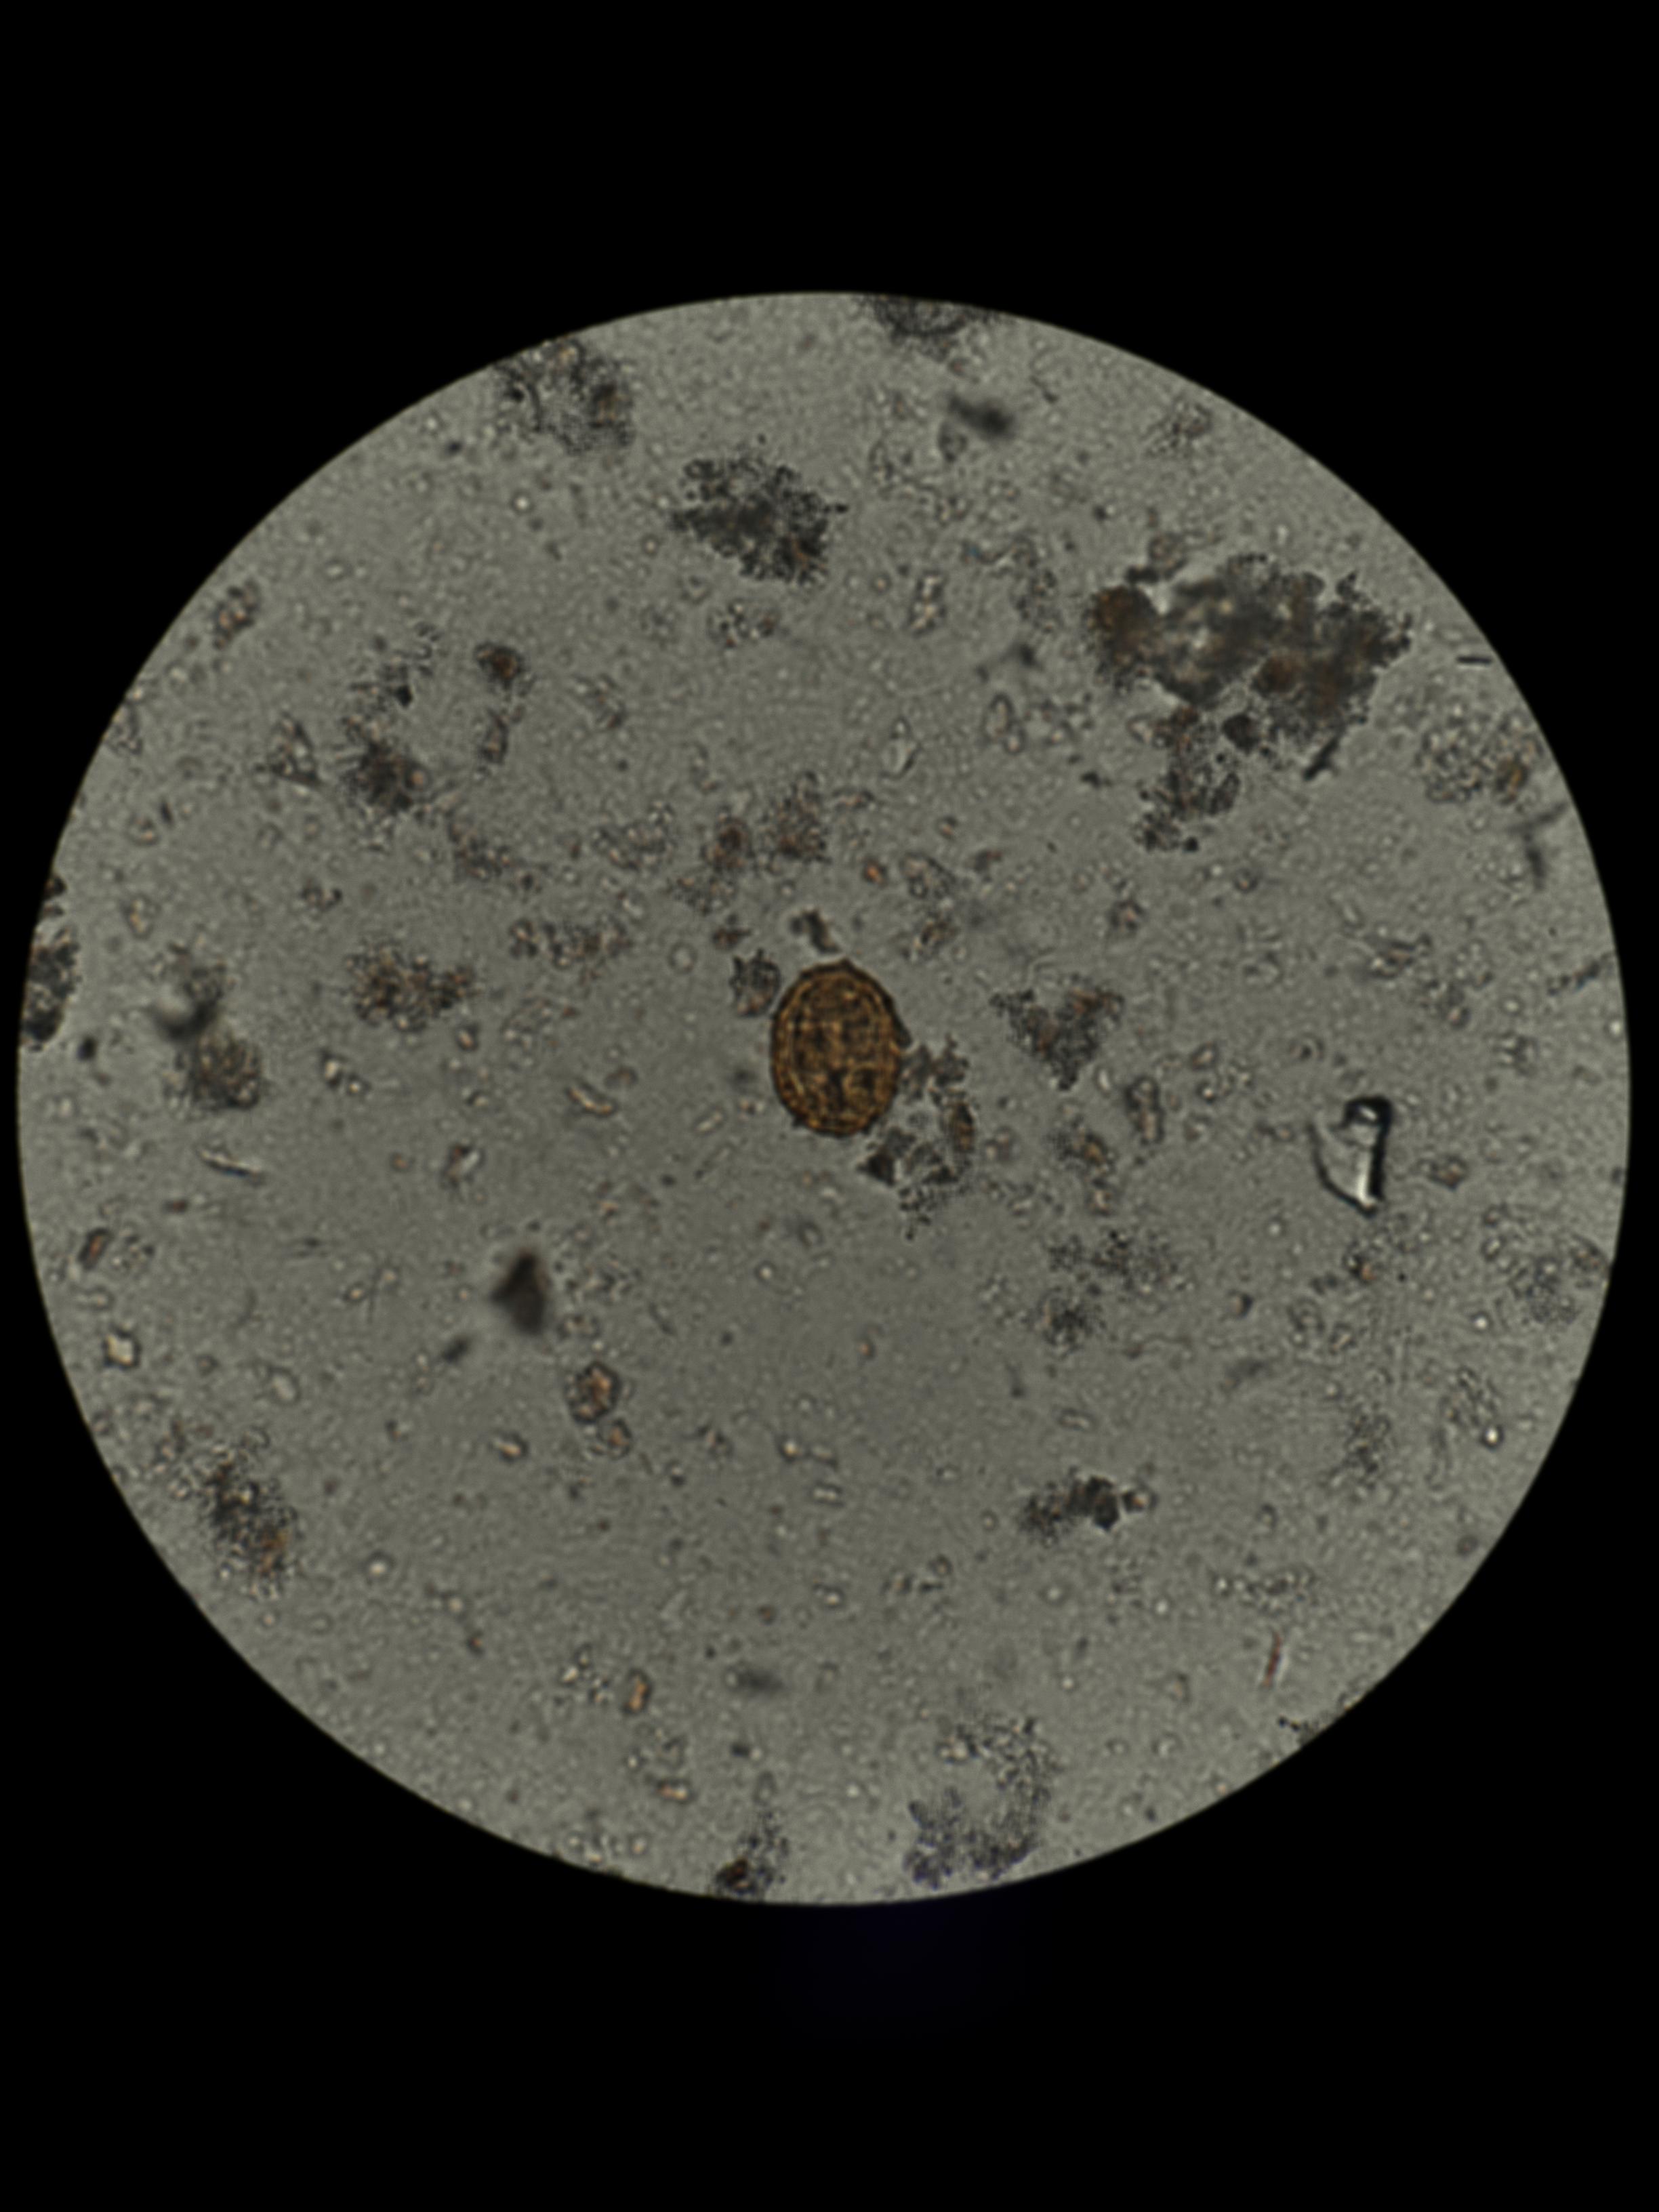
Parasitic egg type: Ascaris lumbricoides